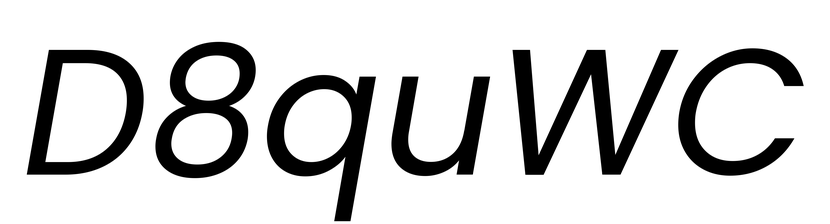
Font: Poppins-Italic